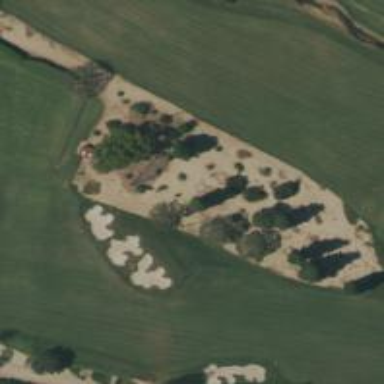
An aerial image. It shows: Path for both roads and golfers.